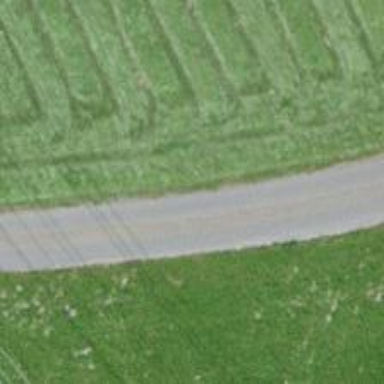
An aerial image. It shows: Well-maintained track road with grade 1 tracktype.